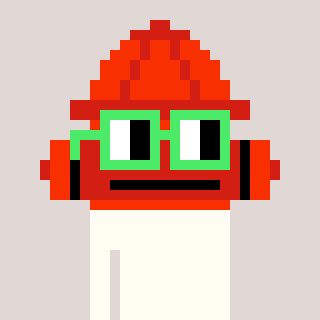
a pixel art character with square light green glasses, a fire hydrant-shaped head and a orange-colored body on a warm background